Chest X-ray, AP view. Patient: 53 years old, sex F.
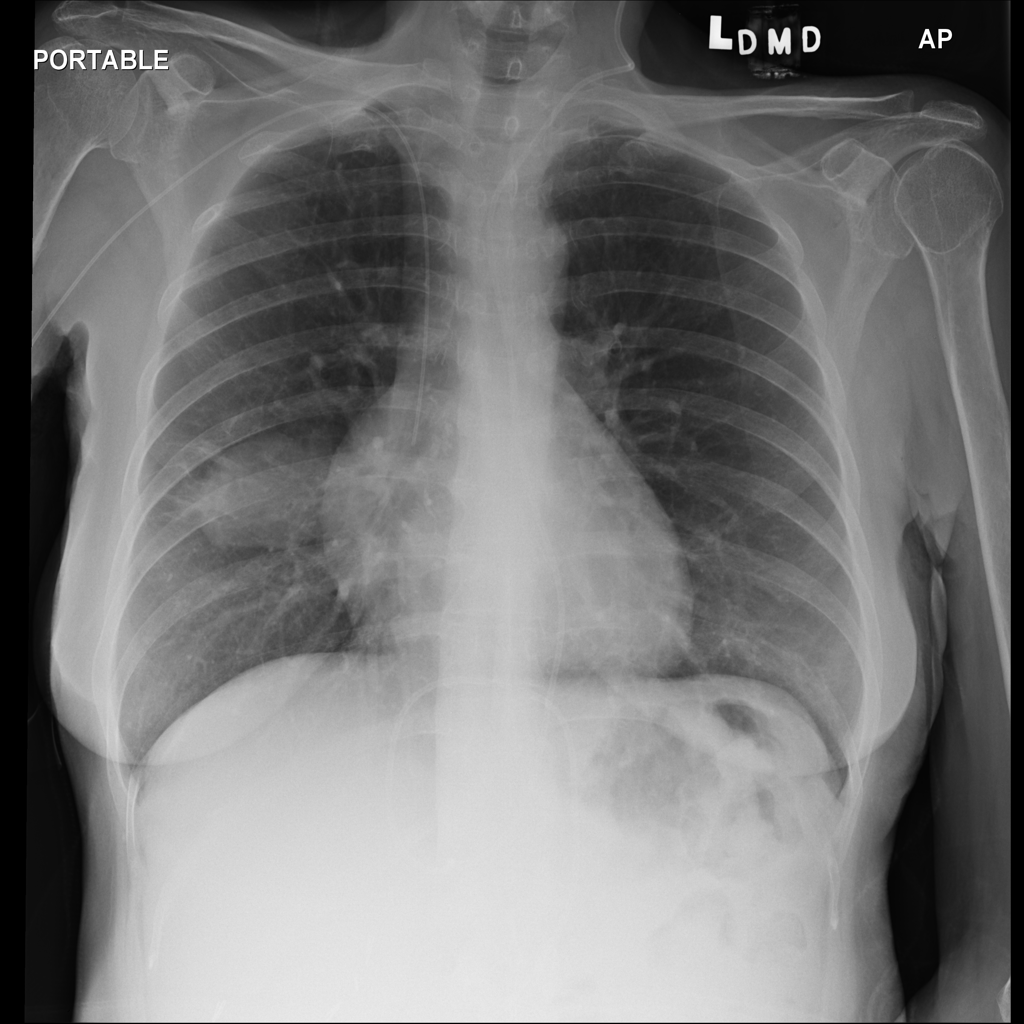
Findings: No Finding